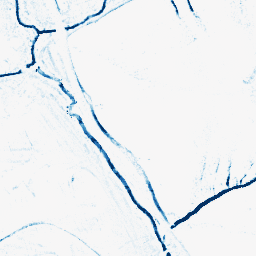
Category: morphological
Decomposition family: morphological_rect
Decomposition parameters: operation: closing
width: 5
height: 5
Upsampling method: quartic
Upsampling parameters: scale: 4
Upsampling scale: 4